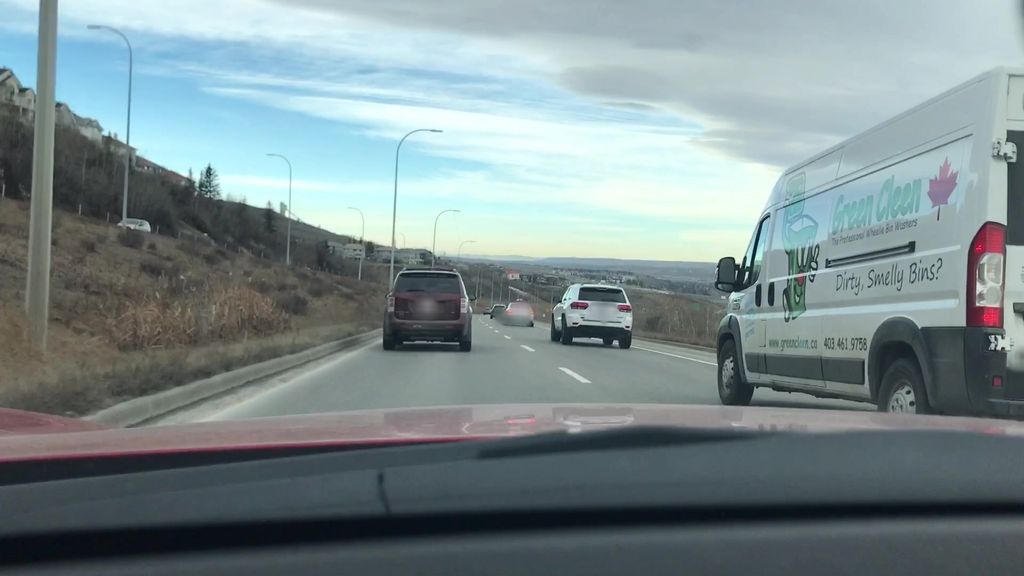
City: calgary